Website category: jobs
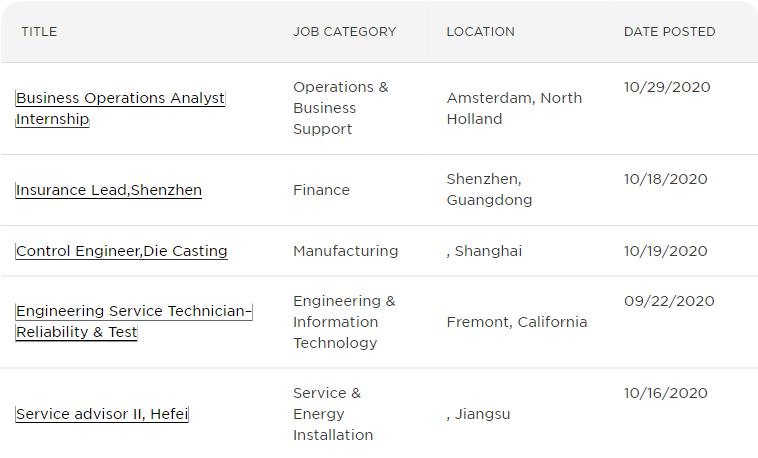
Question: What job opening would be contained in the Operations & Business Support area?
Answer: Business Operations Analyst Internship

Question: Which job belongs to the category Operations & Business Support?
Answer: Business Operations Analyst Internship

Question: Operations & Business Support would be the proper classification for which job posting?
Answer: Business Operations Analyst Internship

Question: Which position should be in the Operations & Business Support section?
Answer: Business Operations Analyst Internship

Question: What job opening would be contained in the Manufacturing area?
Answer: Control Engineer,Die Casting

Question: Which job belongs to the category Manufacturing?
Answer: Control Engineer,Die Casting

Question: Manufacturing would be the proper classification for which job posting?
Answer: Control Engineer,Die Casting

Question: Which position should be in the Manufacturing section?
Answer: Control Engineer,Die Casting

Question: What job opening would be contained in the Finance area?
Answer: Insurance Lead,Shenzhen

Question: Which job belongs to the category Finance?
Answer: Insurance Lead,Shenzhen

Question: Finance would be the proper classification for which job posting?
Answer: Insurance Lead,Shenzhen

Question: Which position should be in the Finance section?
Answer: Insurance Lead,Shenzhen

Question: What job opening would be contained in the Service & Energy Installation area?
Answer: Service advisor II, Hefei

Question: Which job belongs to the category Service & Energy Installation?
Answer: Service advisor II, Hefei

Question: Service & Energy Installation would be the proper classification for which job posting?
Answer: Service advisor II, Hefei

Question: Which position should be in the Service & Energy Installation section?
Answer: Service advisor II, Hefei

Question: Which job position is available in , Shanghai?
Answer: Control Engineer,Die Casting

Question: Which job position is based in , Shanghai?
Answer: Control Engineer,Die Casting

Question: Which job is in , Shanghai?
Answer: Control Engineer,Die Casting

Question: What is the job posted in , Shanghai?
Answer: Control Engineer,Die Casting

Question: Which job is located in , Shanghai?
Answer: Control Engineer,Die Casting

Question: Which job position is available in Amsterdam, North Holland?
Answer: Business Operations Analyst Internship

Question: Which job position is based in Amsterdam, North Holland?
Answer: Business Operations Analyst Internship

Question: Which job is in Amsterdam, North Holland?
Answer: Business Operations Analyst Internship

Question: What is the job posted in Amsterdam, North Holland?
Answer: Business Operations Analyst Internship

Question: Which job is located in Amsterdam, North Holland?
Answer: Business Operations Analyst Internship

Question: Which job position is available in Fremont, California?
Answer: Engineering Service Technician Reliability & Test

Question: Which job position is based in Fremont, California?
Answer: Engineering Service Technician Reliability & Test

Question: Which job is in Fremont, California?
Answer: Engineering Service Technician Reliability & Test

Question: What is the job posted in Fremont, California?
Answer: Engineering Service Technician Reliability & Test

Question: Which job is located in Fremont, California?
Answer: Engineering Service Technician Reliability & Test

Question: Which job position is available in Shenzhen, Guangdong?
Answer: Insurance Lead,Shenzhen

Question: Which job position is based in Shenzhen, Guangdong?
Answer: Insurance Lead,Shenzhen

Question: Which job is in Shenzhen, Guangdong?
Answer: Insurance Lead,Shenzhen

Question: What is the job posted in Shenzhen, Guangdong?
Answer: Insurance Lead,Shenzhen

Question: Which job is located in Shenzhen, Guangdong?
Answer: Insurance Lead,Shenzhen

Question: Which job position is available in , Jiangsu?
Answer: Service advisor II, Hefei

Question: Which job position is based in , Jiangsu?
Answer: Service advisor II, Hefei

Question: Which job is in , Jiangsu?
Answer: Service advisor II, Hefei

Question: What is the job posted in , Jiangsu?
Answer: Service advisor II, Hefei

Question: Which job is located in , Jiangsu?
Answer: Service advisor II, Hefei